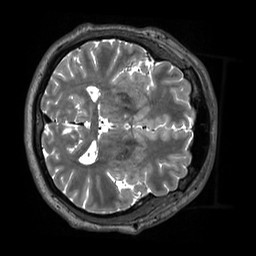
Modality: T2w
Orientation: axial
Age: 30
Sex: female
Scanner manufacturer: siemens
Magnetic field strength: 3 T
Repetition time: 3.2 s
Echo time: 0.412 s